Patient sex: M
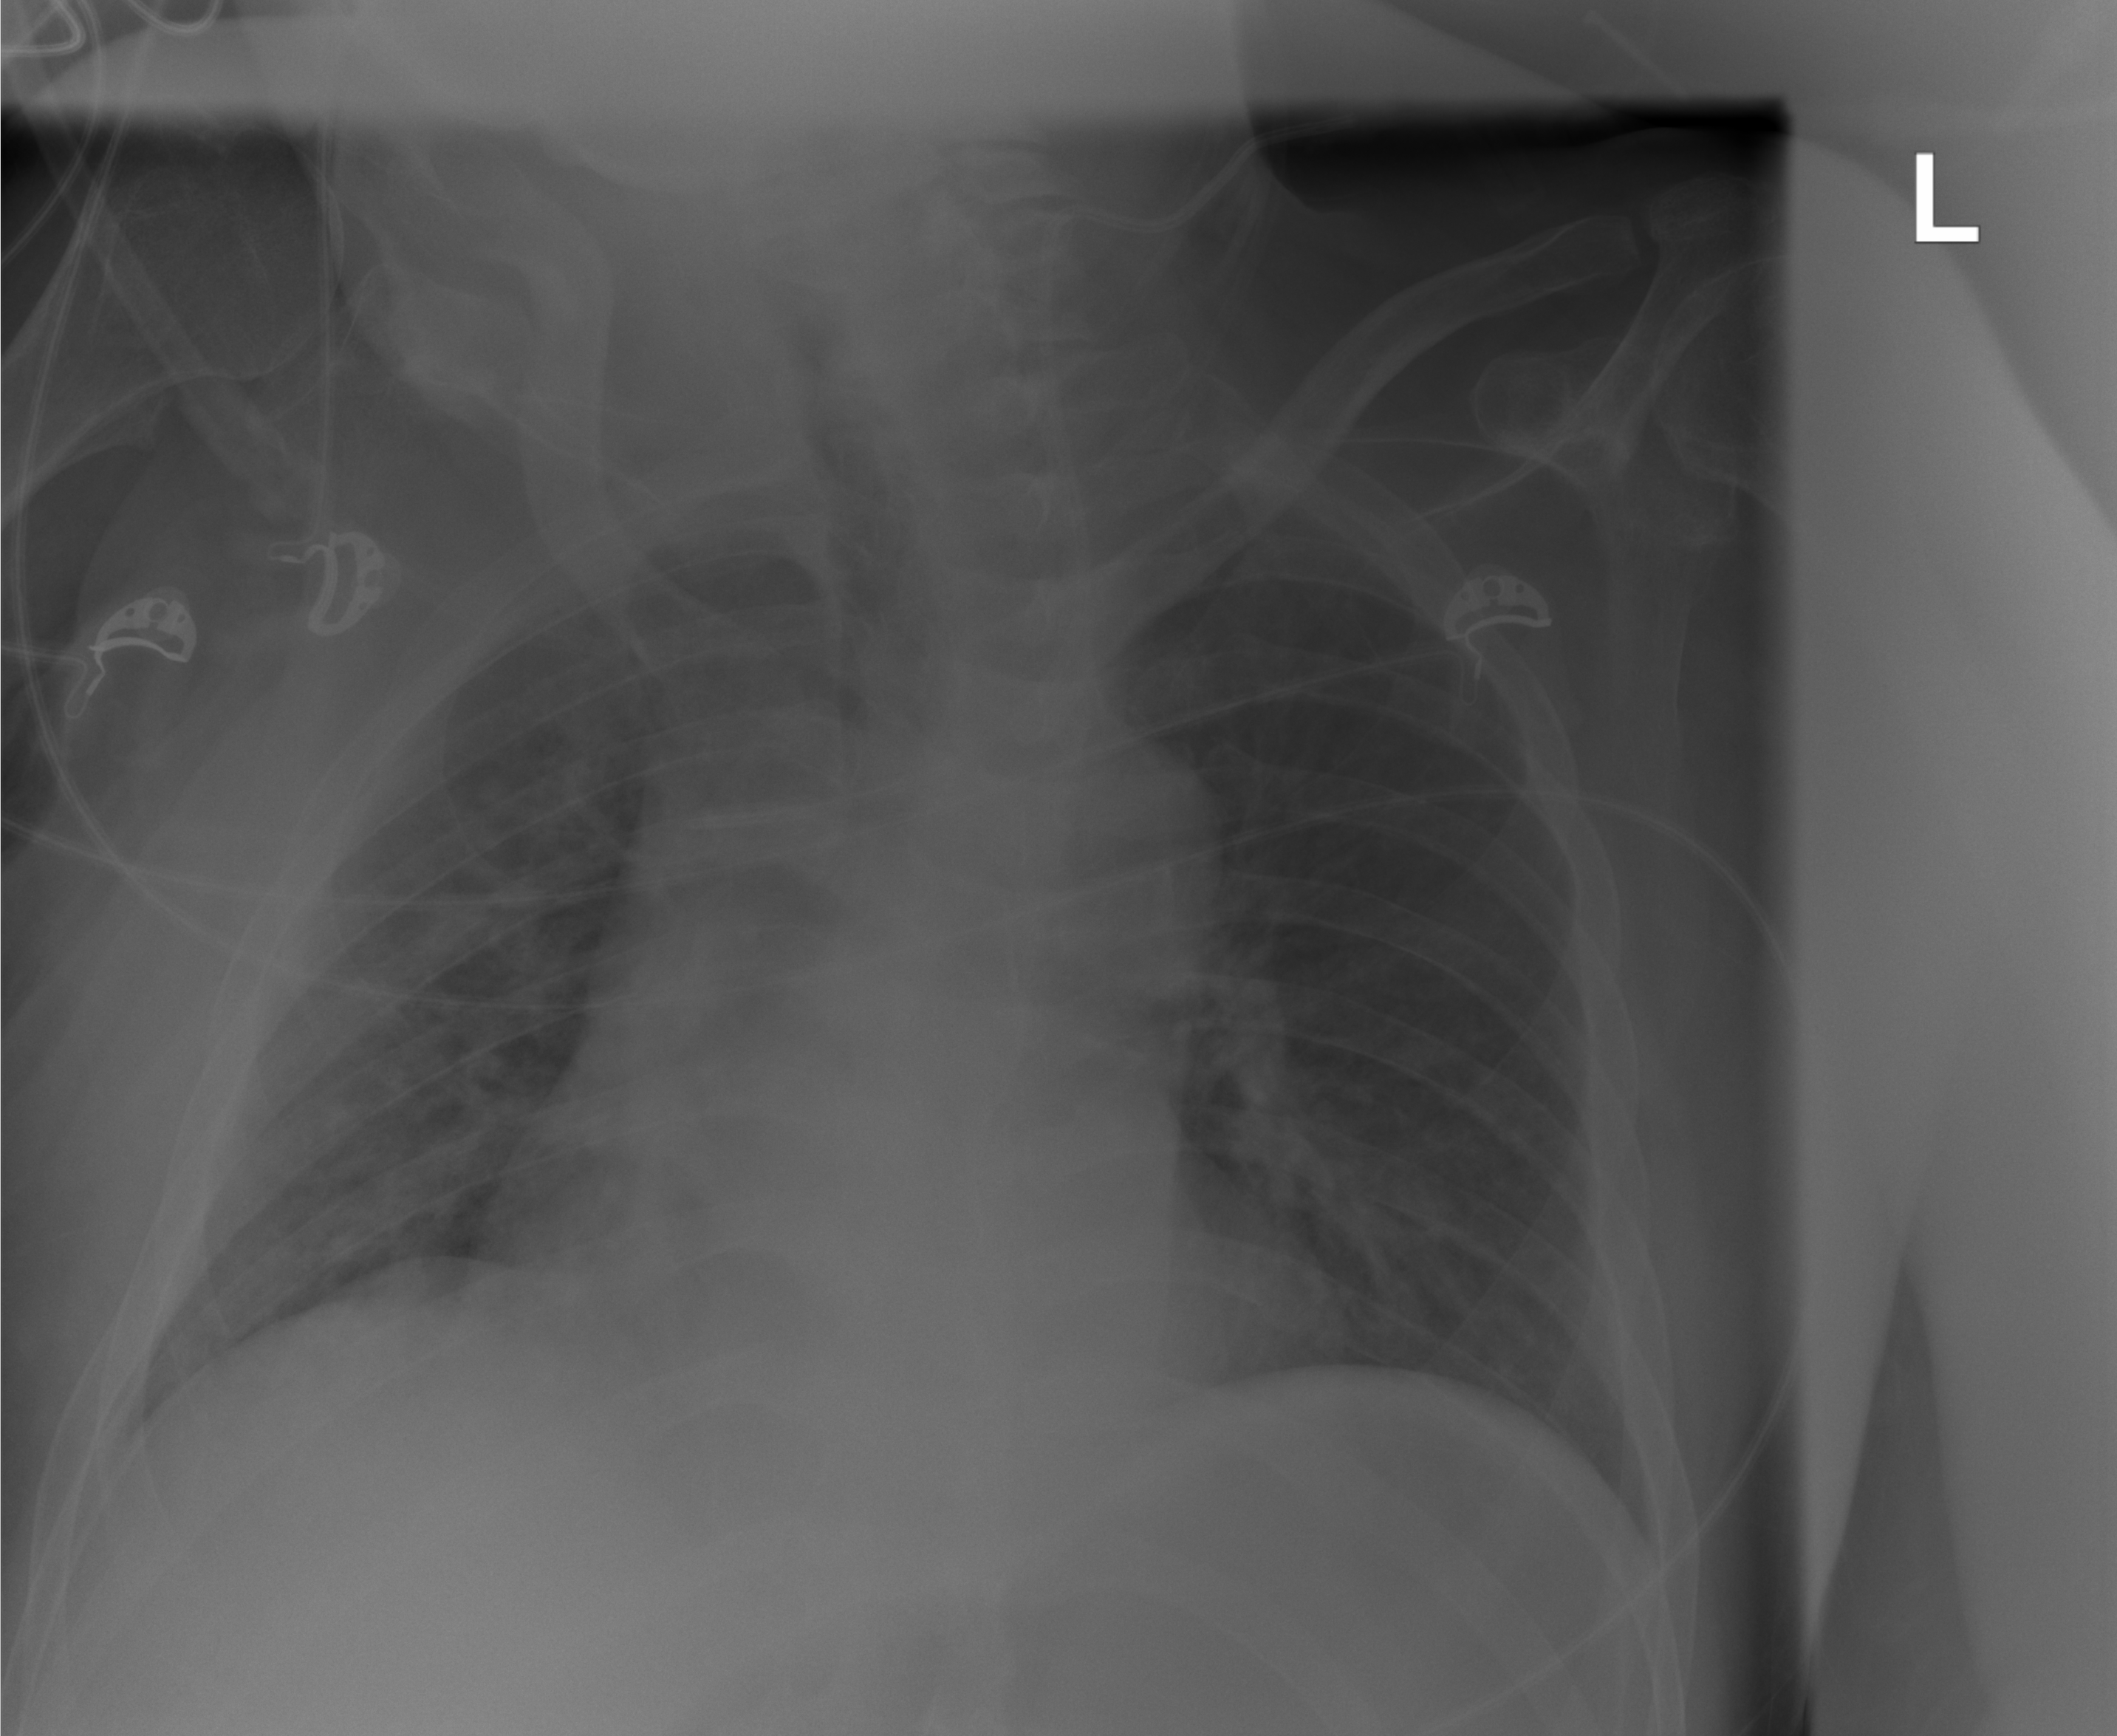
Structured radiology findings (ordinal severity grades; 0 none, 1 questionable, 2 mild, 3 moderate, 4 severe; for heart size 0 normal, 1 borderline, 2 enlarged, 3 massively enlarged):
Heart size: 1
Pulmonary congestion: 2
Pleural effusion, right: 0
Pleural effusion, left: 0
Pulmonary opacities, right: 2
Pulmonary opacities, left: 2
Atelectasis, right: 0
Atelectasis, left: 0